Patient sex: M
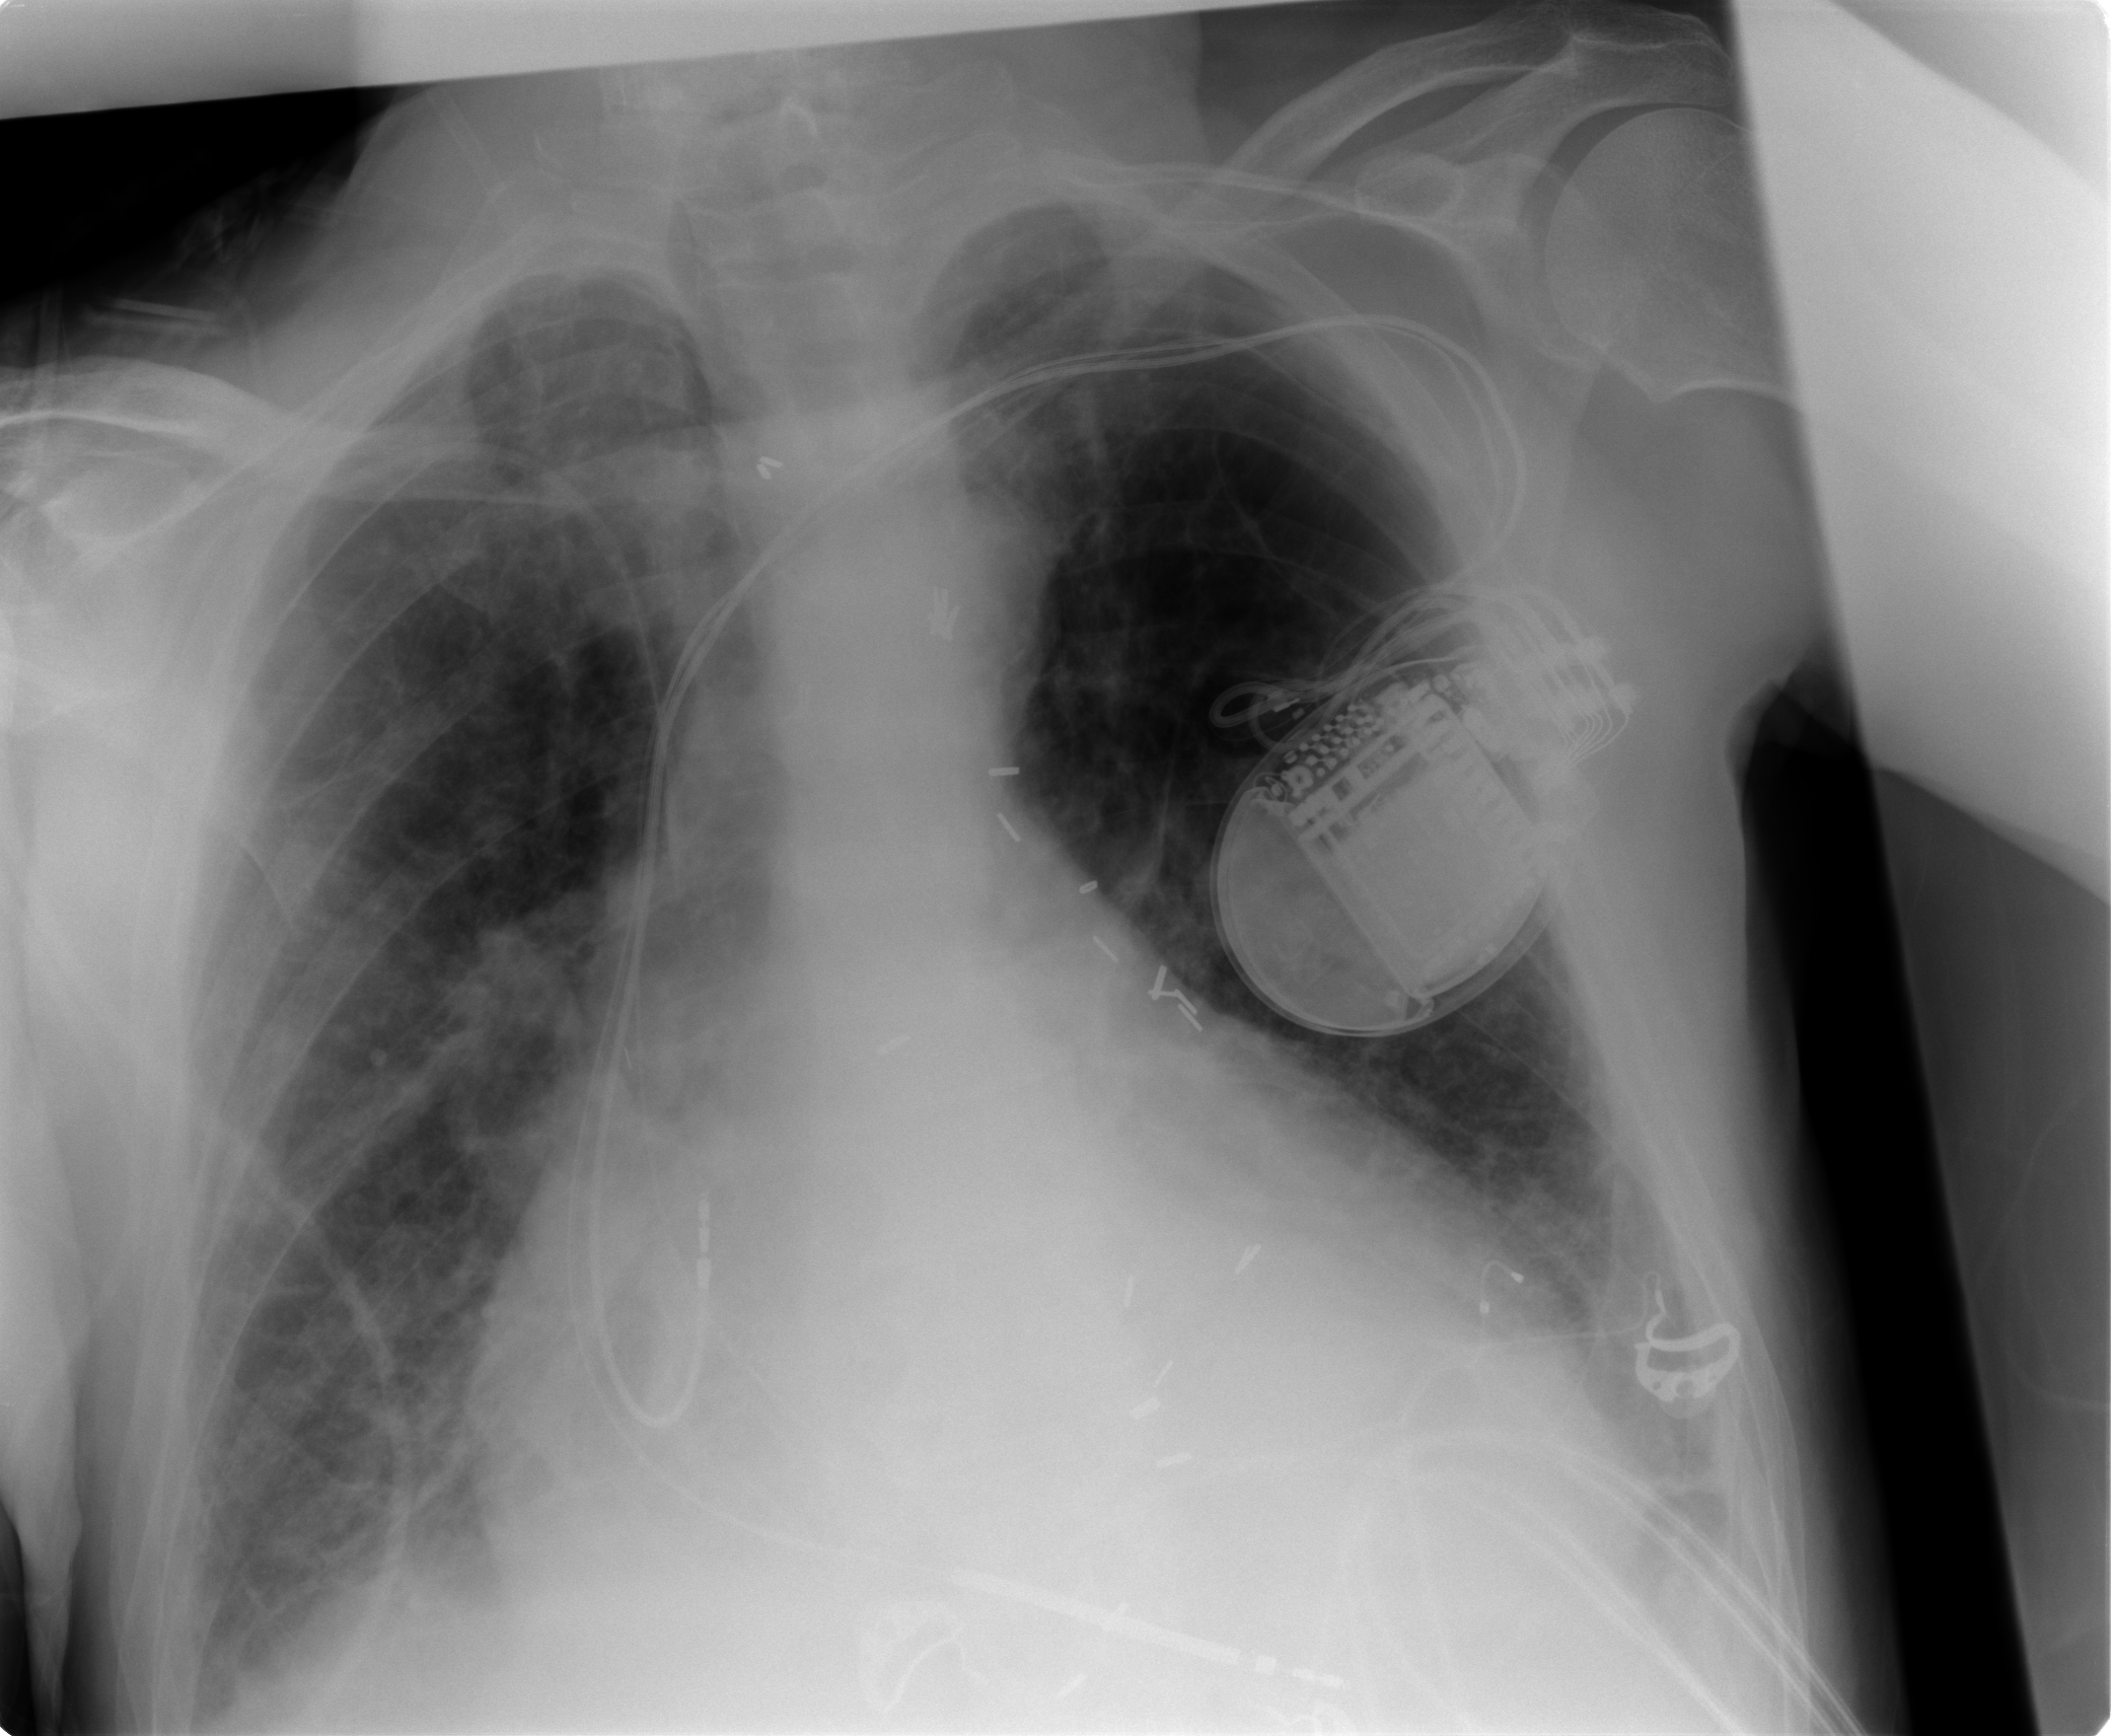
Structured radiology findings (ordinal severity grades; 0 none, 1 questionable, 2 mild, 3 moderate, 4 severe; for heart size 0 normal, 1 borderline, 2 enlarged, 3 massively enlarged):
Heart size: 3
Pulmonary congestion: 1
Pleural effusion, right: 1
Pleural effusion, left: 2
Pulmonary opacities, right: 1
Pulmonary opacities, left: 0
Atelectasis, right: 2
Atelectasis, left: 2